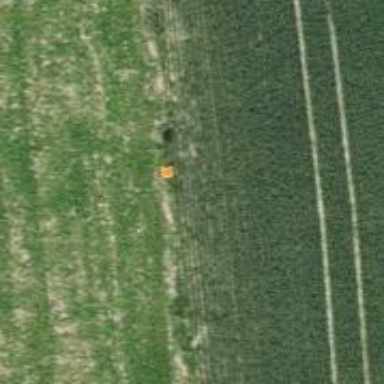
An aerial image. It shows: Pole with roofed pipeline marker.